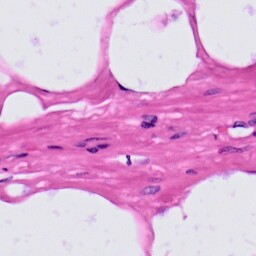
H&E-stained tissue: Prostate